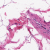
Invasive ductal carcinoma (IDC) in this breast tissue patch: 0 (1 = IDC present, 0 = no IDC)